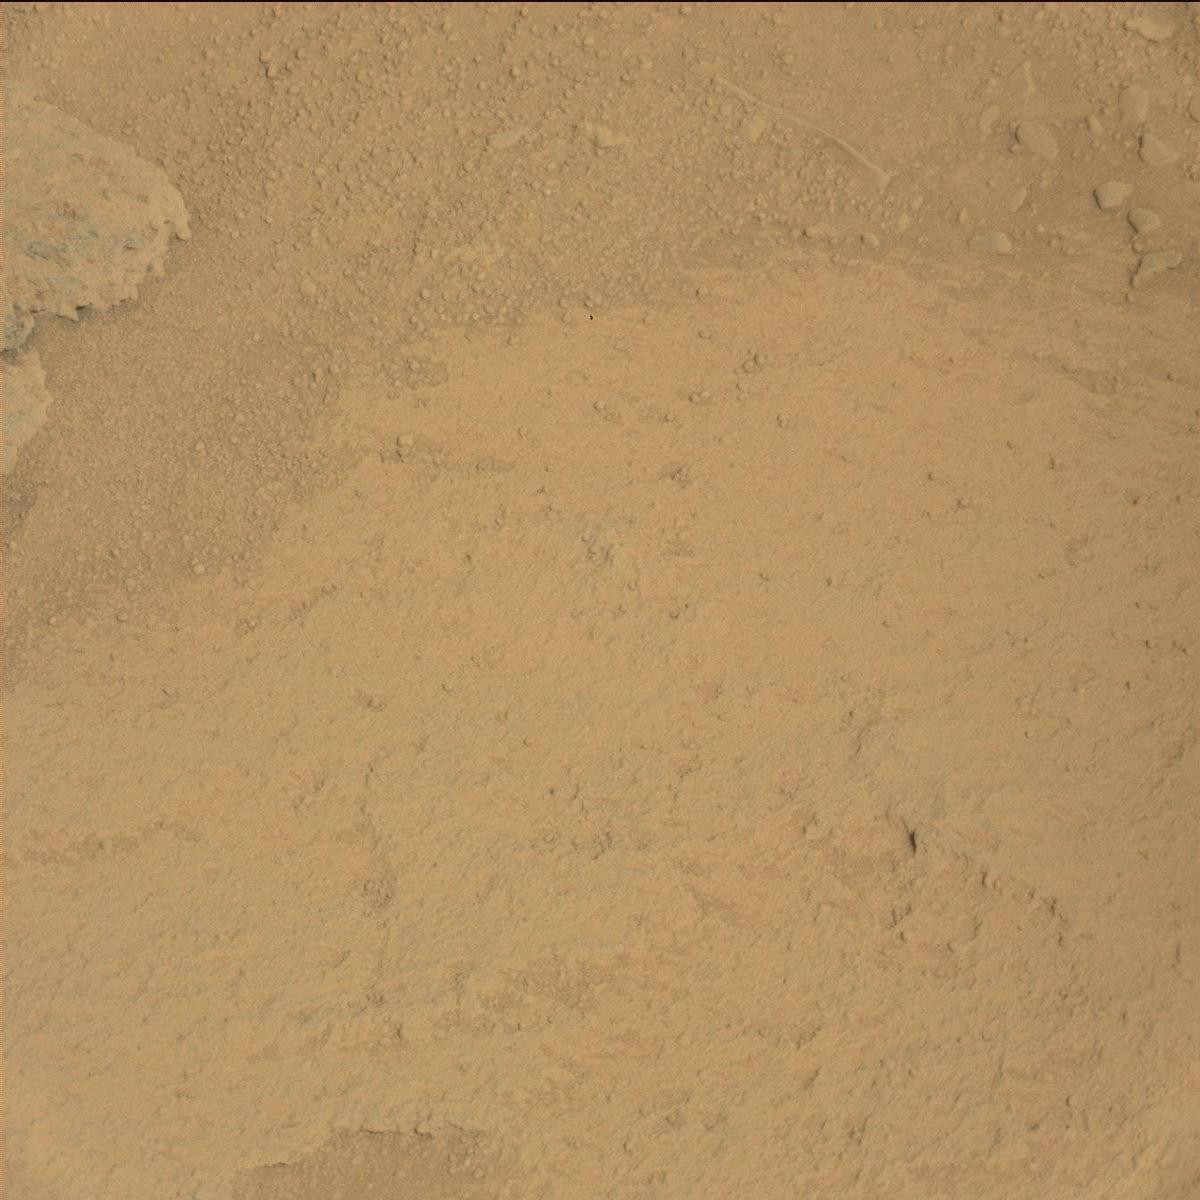
Terrain classes present: Bedrock, Sand / Soil